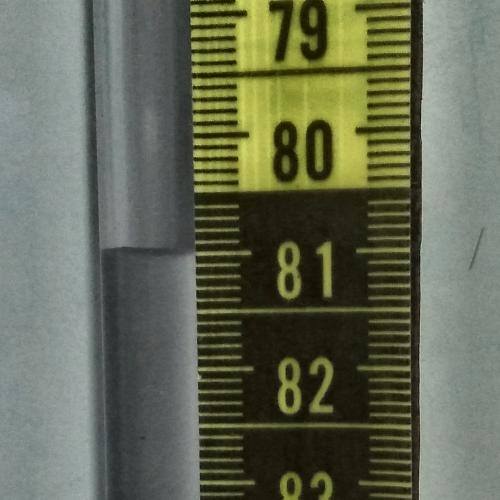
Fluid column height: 81.0 cm